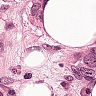
Metastatic tissue present: yes